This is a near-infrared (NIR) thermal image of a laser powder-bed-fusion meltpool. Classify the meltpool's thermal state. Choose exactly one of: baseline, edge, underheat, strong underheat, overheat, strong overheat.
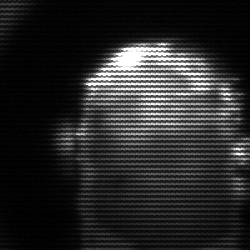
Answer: baseline